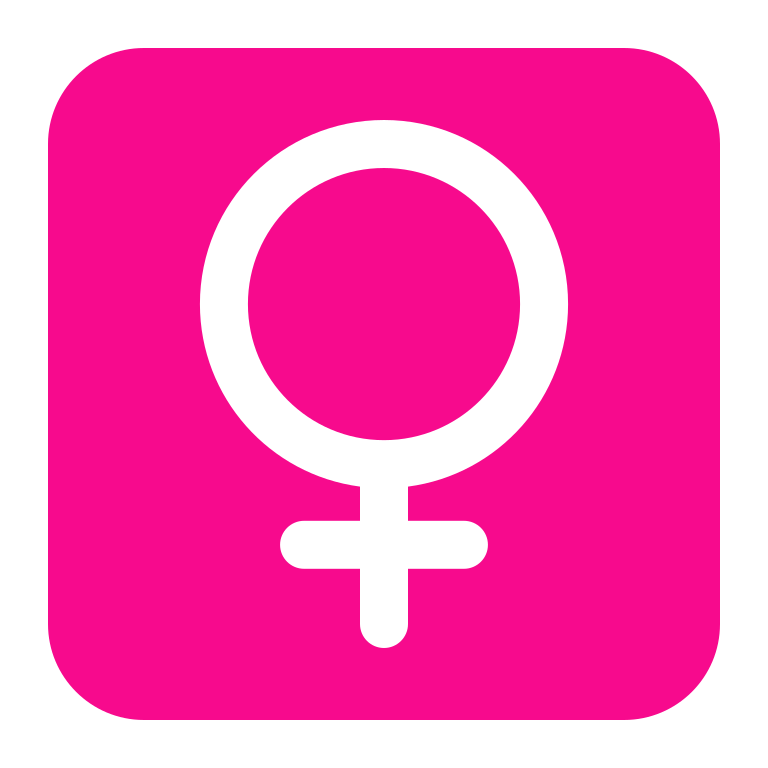
female sign flat